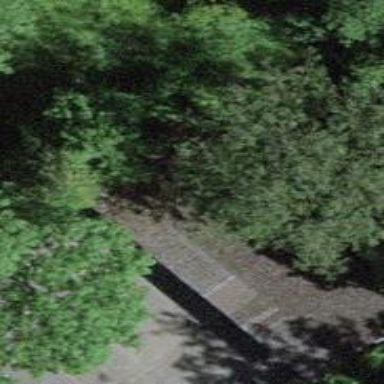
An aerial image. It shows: View of roof of building.